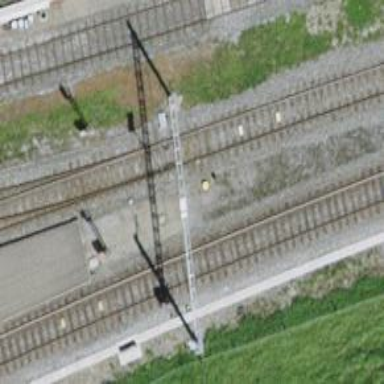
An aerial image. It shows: Railway switch.